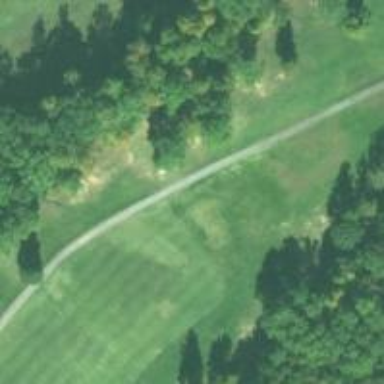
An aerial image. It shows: Path used for both walking and golf.